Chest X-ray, AP view. Patient: 48 years old, sex M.
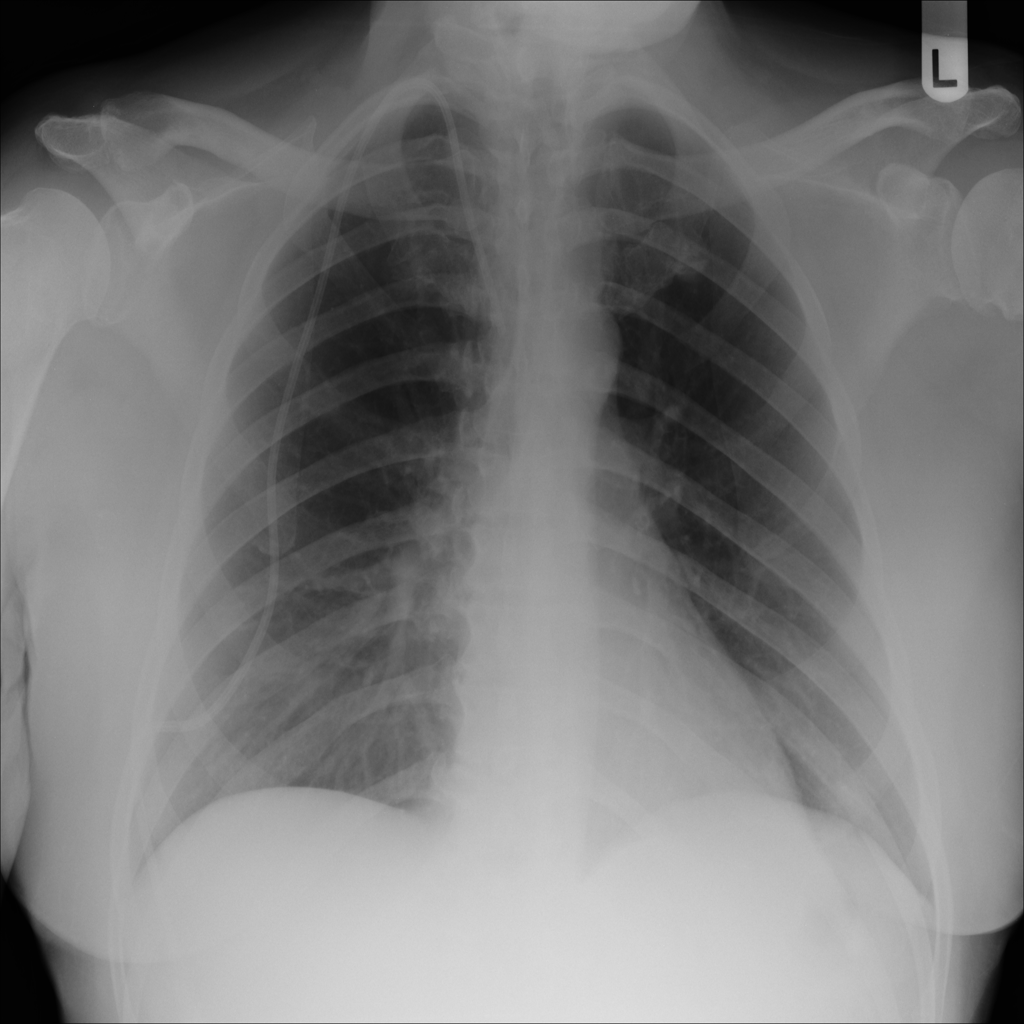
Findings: No Finding